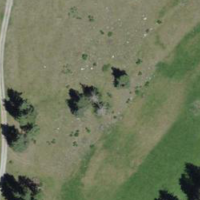
EUNIS habitat code: 24
Species observed at this site:
Zygaena transalpina
Enallagma cyathigerum
Campanula glomerata
Pyrausta despicata
Acronicta rumicis
Stauroderus scalaris
Cyaniris semiargus
Orobanche minor
Neotinea ustulata
Fabriciana niobe
Aporia crataegi
Erebia ligea
Brenthis ino
Nemophora degeerella
Papilio machaon
Deilephila porcellus
Epipactis atrorubens
Stenurella melanura
Lilium bulbiferum